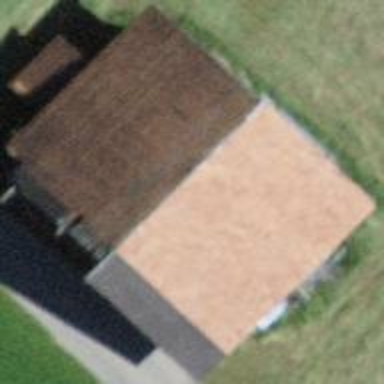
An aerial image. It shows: Barn.